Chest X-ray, PA view. Patient: 62 years old, sex M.
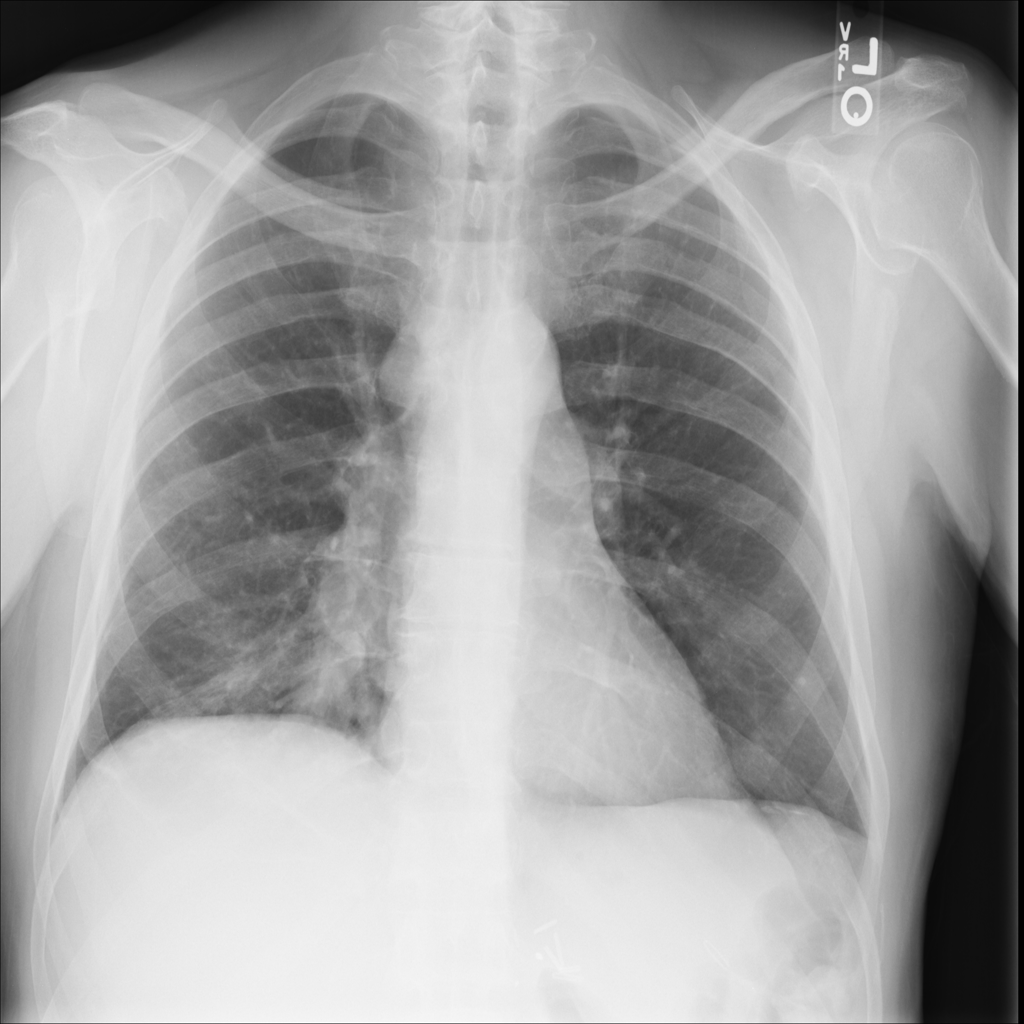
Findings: Atelectasis, Mass